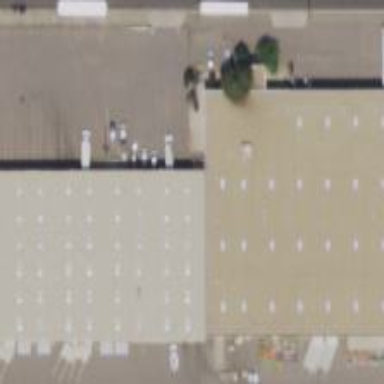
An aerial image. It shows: Warehouse building.